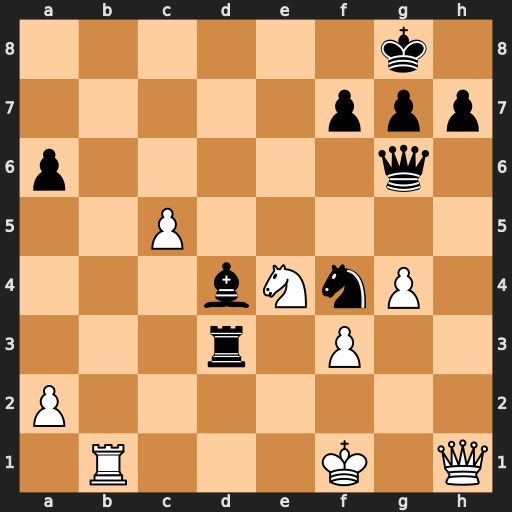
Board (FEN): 6k1/5ppp/p5q1/2P5/3bNnP1/3r1P2/P7/1R3K1Q
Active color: w
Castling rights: -
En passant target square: -
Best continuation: Rb8#